Aerial crown-view tile of a tropical tree (Barro Colorado Island, Panama), acquired 20241216:
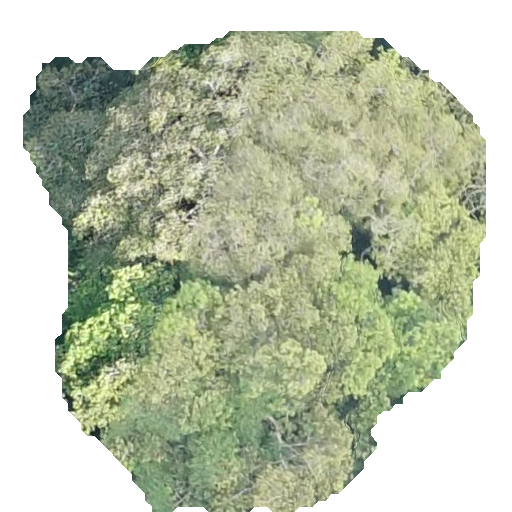
Species: Virola surinamensis
GBIF accepted scientific name: Virola surinamensis
Crown area: 249.673 m²